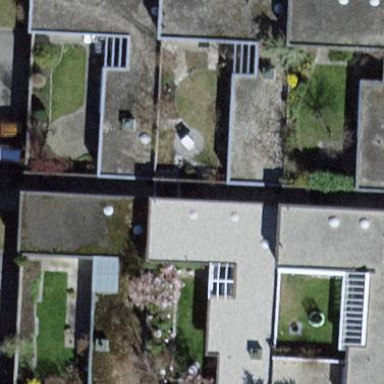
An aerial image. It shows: Semi-detached house.